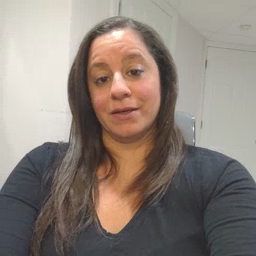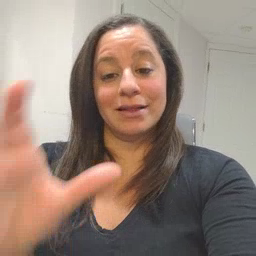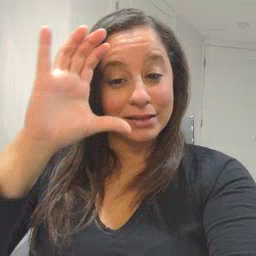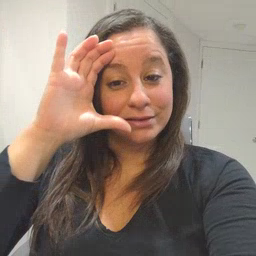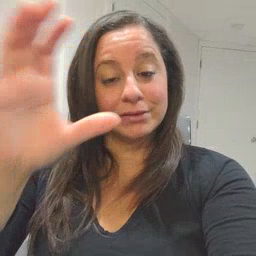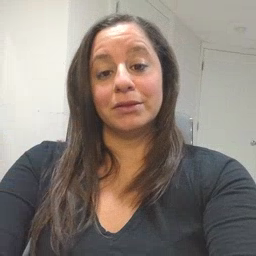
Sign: listen